Interaction volume radius: 5 \u00c5
Interaction volume height: 25 \u00c5
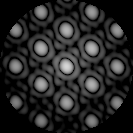
Disorder parameter: 0.013